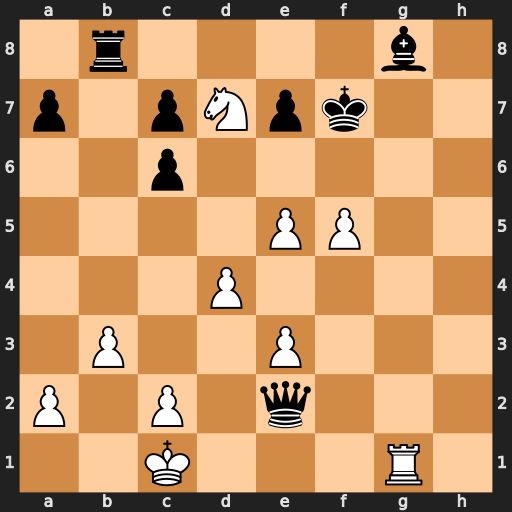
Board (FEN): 1r4b1/p1pNpk2/2p5/4PP2/3P4/1P2P3/P1P1q3/2K3R1
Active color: w
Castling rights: -
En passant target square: -
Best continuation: e6+ Ke8 Rxg8#